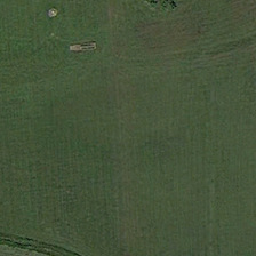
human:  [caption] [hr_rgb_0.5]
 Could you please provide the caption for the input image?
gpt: the endless green earth.

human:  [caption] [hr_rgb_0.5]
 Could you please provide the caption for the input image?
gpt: there is a house on grassland .

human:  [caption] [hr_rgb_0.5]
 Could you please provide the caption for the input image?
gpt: there is a open grasslands .

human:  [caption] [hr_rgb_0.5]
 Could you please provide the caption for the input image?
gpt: there is a house on grassland .

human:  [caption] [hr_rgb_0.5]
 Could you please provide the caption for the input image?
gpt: there is a house on grassland .